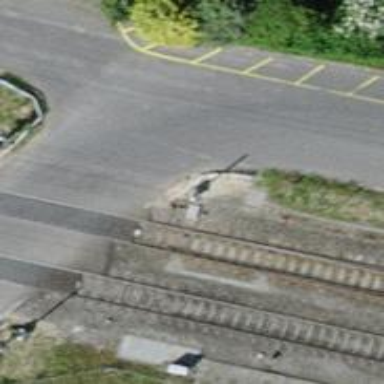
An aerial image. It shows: Railway switch.